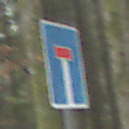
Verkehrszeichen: Sackgasse
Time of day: Midday
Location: Outdoor (Nature)
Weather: Overcast
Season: NotSpecified
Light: Natural